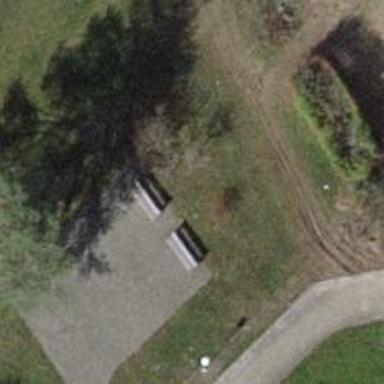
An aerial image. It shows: Bench for seating.